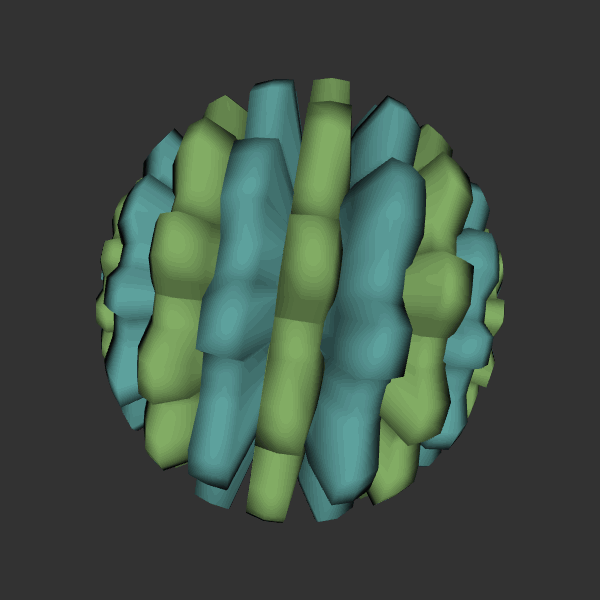
Background: dark